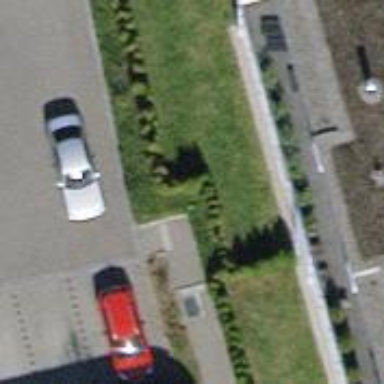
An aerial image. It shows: Sidewalk.